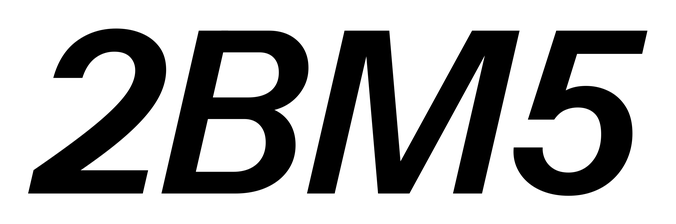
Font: InstrumentSans-Italic_SemiBold_Italic